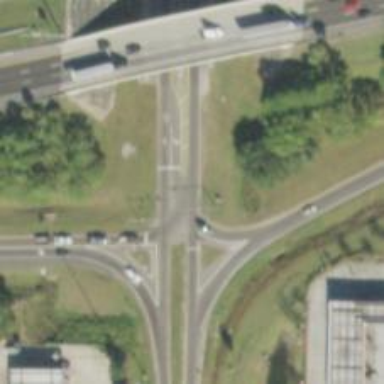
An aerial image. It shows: Motorway link road with diamond junction.